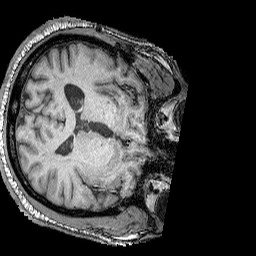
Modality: T1w
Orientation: axial
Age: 42
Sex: male
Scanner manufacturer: siemens
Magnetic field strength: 3 T
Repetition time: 2.25 s
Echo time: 0.00411 s